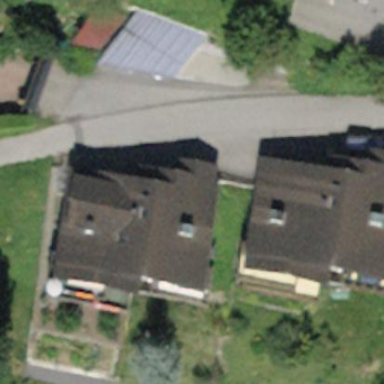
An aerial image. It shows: Residential building with gabled roof.